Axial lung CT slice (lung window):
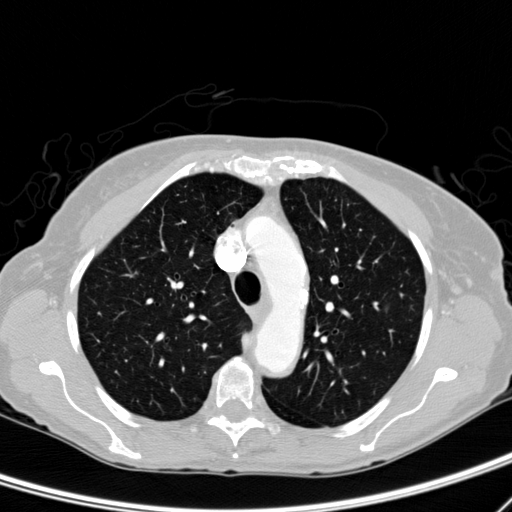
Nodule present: yes
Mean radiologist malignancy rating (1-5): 2.333